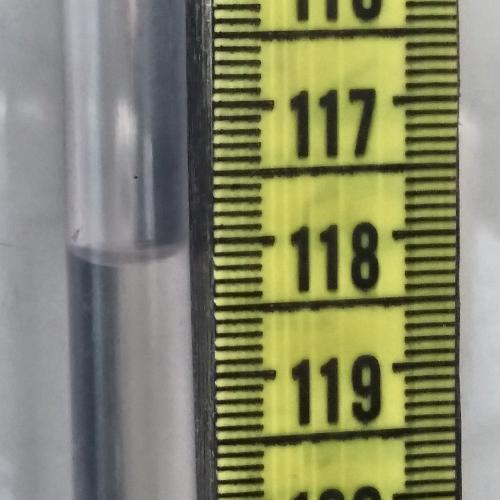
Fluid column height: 118.1 cm